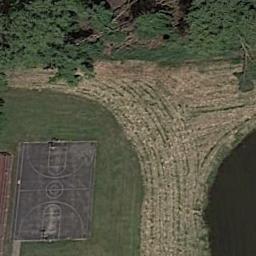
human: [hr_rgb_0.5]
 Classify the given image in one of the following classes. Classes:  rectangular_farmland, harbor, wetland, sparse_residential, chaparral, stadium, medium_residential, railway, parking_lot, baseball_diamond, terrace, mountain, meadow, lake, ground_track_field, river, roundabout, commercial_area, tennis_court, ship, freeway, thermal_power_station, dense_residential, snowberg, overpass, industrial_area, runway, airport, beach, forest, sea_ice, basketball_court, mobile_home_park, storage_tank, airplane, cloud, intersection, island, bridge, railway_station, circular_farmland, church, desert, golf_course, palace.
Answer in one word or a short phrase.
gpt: basketball_court